Question: With the new release of OS X 10.8, the Gatekeeper will popup the following warning, when you try to start a signed Java applet:

The applet has been signed with a valid code signing certificate and will work correctly on other platforms as well as previous versions of OS X. If I change "Allow applications downloaded from:" to "Anywhere", it works correctly.
As far as I can figure out "The digital signature could not be verified", actually means something like "the signature has not been made with a Mac Developer ID".
So: Can I sign Java applets with a Mac Developer ID? Can I sign it with both a Mac Developer ID and a standard code signing certificate? Is there a better approach?
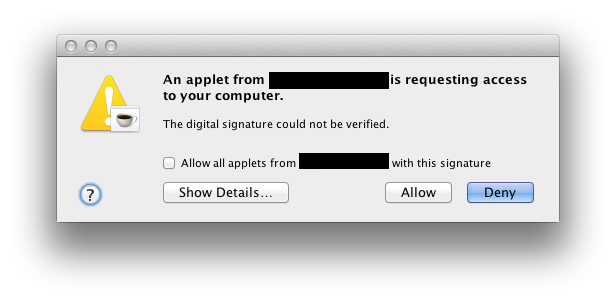
Answer: Here's the answer that I got from Apple Developer Technical Support:
> Thank you for your patience while we investigated this.The alert is presented by Java, not by Gatekeeper. However, you're
correct that the verification logic was changed on OS X Mountain Lion.For a while now, users have been presented with this alert when
running a signed applet, because signed applets can escape the Java
sandbox and make unexpected changes to the user's system. Users have
the option to check the "Allow all applets from " box if
they trust the developer and thus they won't see the alert again
unless they remove the item from the Java Security preferences.What's changed in Mountain Lion is that the verification alert now
basically means that the applet's signature is valid, but the applet
is from an unidentified developer and is trying to escalate privileges
when Gatekeeper is enabled and the user has to decide whether to allow
that."Unidentified developer" means a source other than the Mac App Store
or a Developer ID-identified developer. Note that Java applets cannot
participate in the Developer ID program.If Gatekeeper is set to trust only Mac App Store apps, then you will
not be able to add the applet to the trusted list unless you add the
applet's certificate to the keychain using the sheet that appears
after clicking Show Details.Unsigned applets are not allowed to escape the Java sandbox at all.This is consistent with Gatekeeper's treatment of native Mac apps;
apps from unidentified developers are not allowed to run by default.If you'd like to see the wording of the alert changed, please file a
bug report at <URL>.
This basically means that there is no way to sign the applet in such a way that you can avoid this message to be shown. I filed a bug report to Apple saying that I want the wording of the message to be changed not to contain words like UNIDENTIFIED, UNVERIFIED, INSECURE... because that's the whole point of signing the applets, so that the users can feel all warm and cosy inside when they need to allow the applet to run, to assure them that what they are about to allow is OK and verified and it won't do any harm to their computer, and we need to show it on a place where it will be visible, to poke their eyes with it.